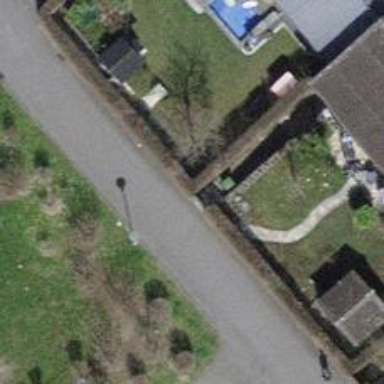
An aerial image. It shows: Hedge acting as barrier.